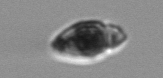
Label: Amphidinium